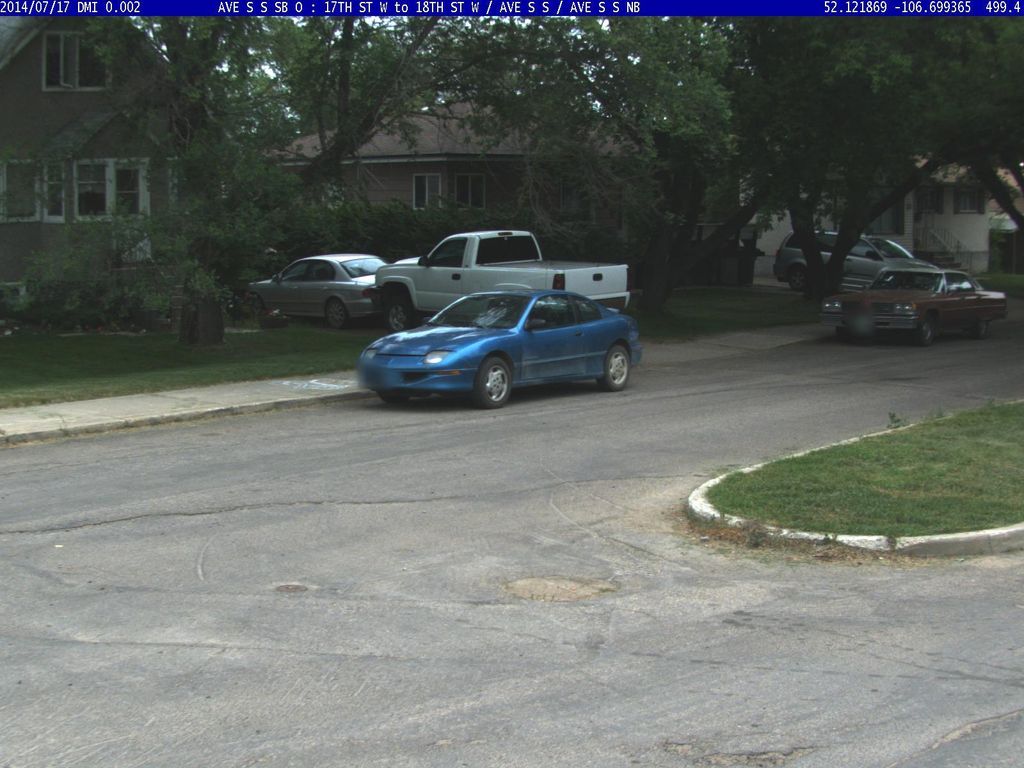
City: saskatoon